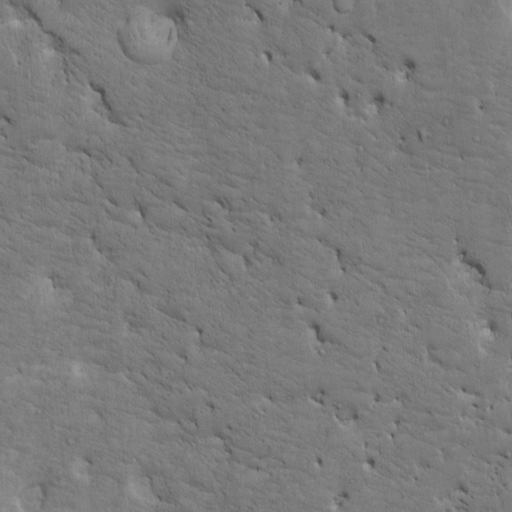
Classes present: Background